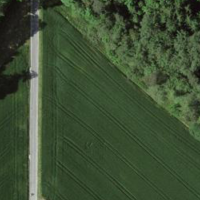
EUNIS habitat code: 52
Species observed at this site:
Acer pseudoplatanus